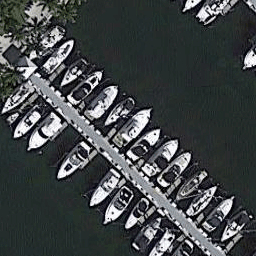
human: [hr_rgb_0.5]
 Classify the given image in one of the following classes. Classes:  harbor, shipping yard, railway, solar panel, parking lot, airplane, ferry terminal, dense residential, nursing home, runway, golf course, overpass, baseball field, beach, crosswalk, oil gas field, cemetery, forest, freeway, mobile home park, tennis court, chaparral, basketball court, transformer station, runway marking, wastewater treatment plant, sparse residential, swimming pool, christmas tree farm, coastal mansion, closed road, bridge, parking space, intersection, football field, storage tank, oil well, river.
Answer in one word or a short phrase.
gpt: harbor